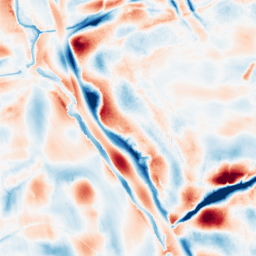
Category: wavelet
Decomposition family: wavelet_biorthogonal
Decomposition parameters: wavelet: bior5.5
level: 5
Upsampling method: bicubic_16x
Upsampling parameters: scale: 16
Upsampling scale: 16